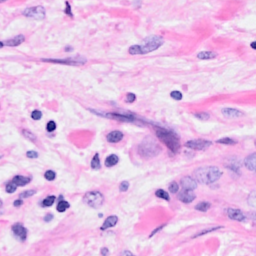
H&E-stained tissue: Breast